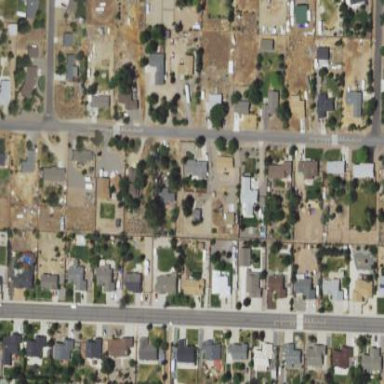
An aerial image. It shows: Residential area consisting of single-family homes.